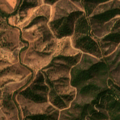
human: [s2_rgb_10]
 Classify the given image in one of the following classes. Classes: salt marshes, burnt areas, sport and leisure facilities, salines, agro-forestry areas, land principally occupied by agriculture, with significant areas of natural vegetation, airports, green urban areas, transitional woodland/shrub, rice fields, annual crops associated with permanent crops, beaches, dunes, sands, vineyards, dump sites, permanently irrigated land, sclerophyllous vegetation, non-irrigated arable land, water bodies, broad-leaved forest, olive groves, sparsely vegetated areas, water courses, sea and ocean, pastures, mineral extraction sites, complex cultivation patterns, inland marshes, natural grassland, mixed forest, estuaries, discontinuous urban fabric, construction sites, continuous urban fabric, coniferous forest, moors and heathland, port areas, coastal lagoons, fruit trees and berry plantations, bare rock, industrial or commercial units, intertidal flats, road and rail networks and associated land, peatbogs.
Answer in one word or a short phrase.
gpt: pastures, broad-leaved forest, transitional woodland/shrub